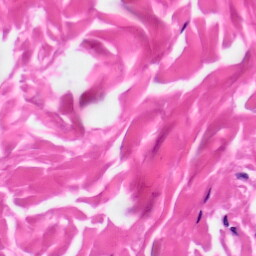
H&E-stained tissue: Skin